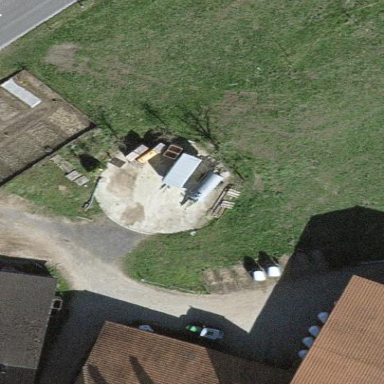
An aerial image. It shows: Storage tank which is man-made.